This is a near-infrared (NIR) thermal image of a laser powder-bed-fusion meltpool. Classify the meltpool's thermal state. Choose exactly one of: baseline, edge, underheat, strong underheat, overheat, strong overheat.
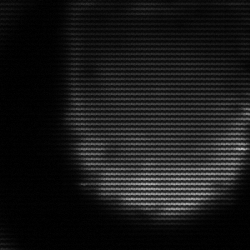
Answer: edge